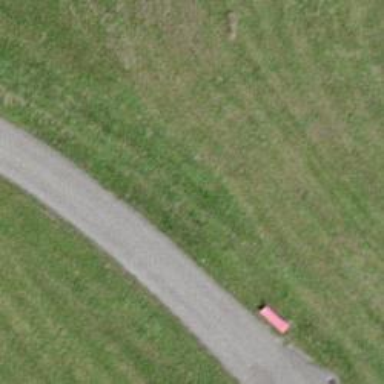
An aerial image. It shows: Bench for seating.